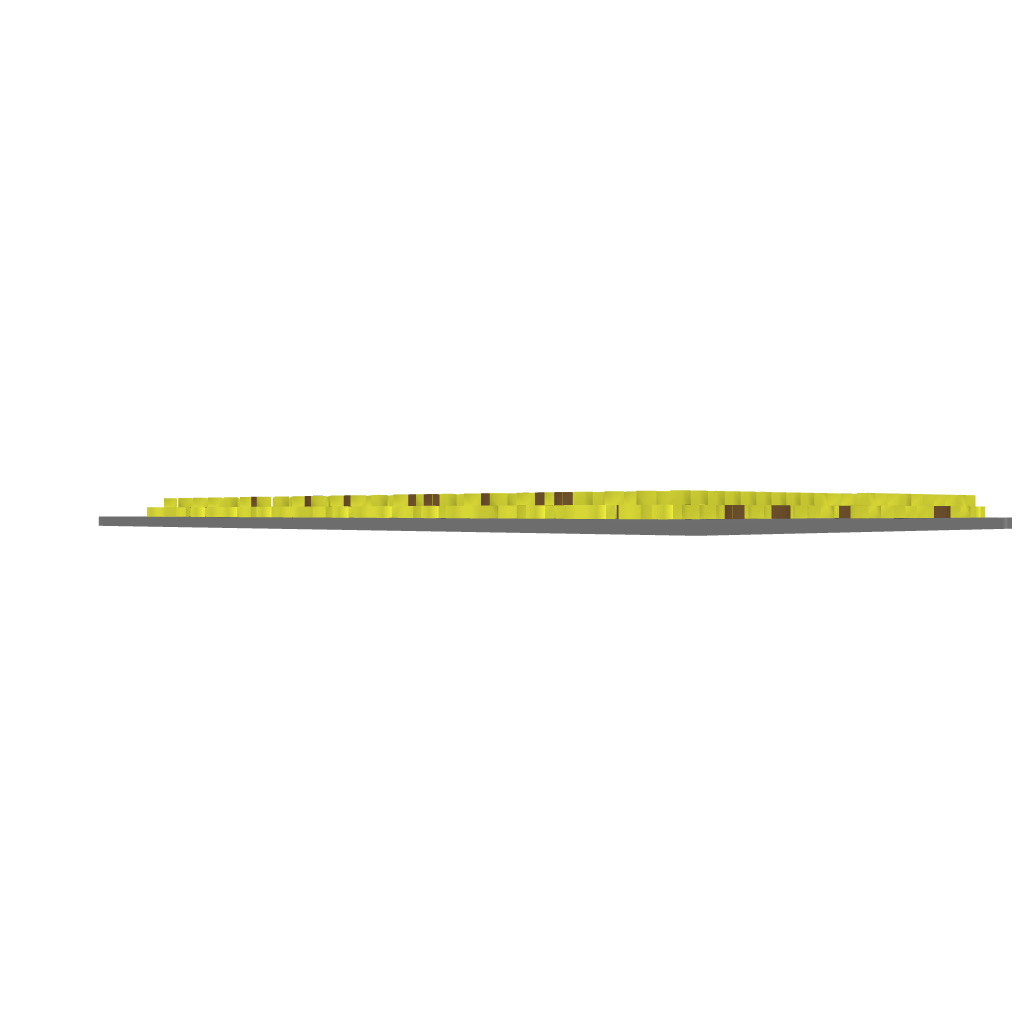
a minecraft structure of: Skyrim theme note blocks bad low quality